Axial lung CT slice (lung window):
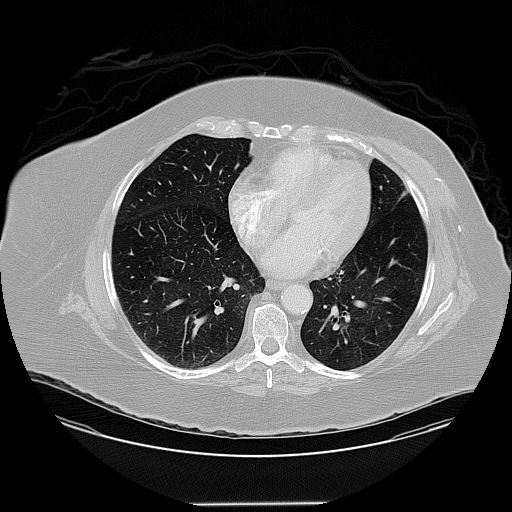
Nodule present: no